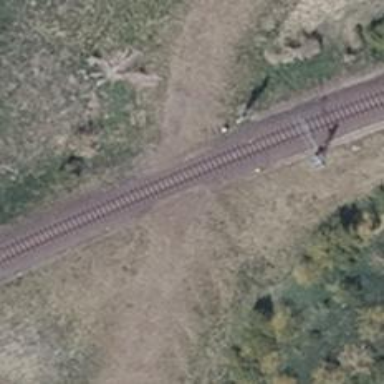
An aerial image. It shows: Railway signal.